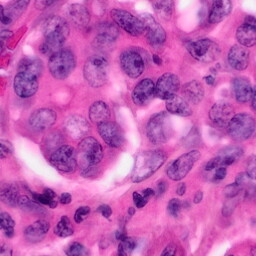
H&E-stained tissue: Pancreatic